Field crop: maize
Growth stage: 2
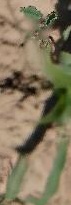
Species: maize